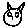
Label: cat